Interaction volume radius: 10 \u00c5
Interaction volume height: 10 \u00c5
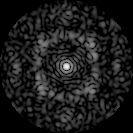
Disorder parameter: 0.6917